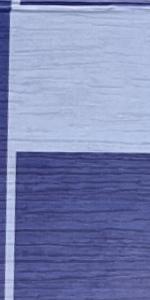
Label: Empty